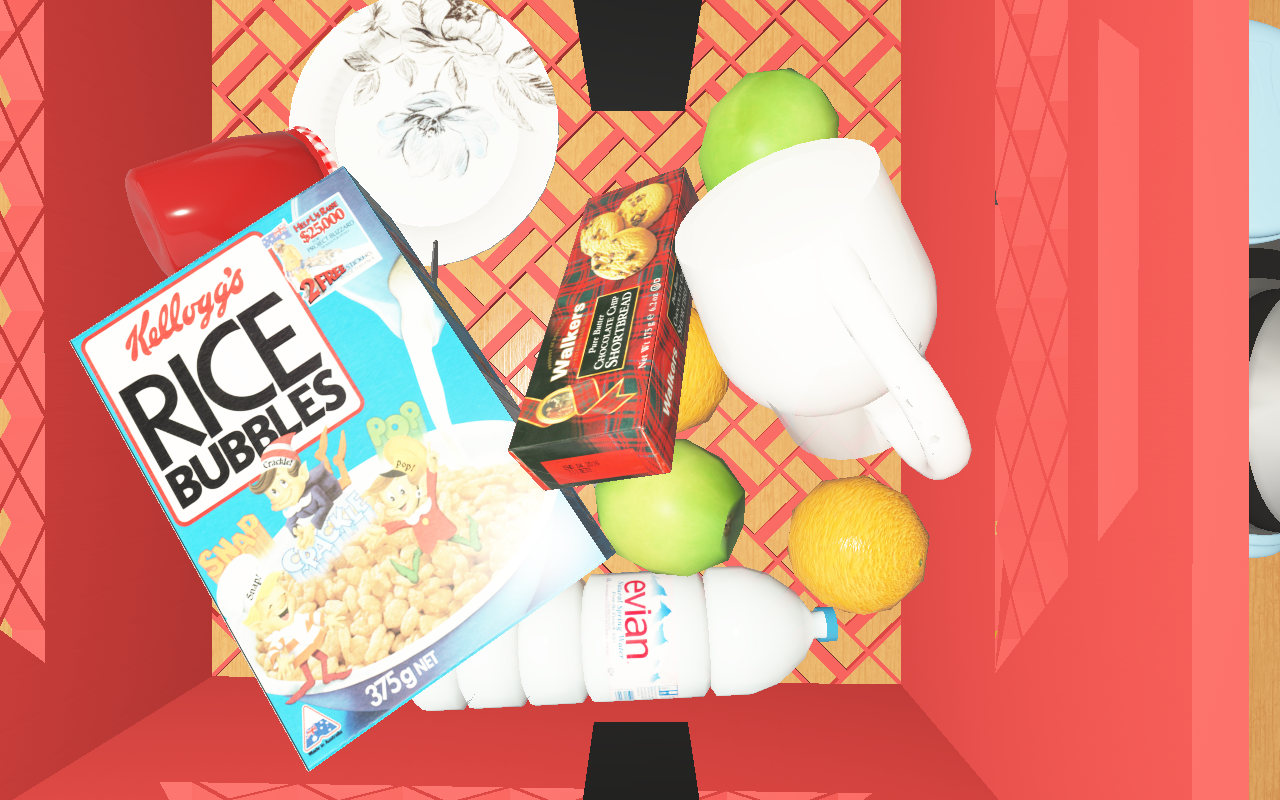
Objects in the scene:
carafe
water bottle
apple
orange
spoon
plate
glass
wineglass
jam jar